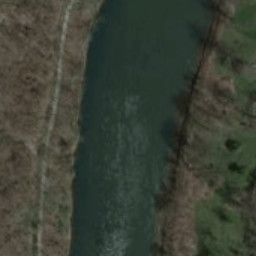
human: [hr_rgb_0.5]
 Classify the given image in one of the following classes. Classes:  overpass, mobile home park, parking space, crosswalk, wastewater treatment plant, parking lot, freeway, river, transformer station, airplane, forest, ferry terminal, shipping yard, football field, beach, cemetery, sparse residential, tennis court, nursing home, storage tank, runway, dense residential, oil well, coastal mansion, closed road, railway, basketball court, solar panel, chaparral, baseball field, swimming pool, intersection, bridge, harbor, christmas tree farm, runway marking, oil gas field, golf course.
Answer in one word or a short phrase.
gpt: river